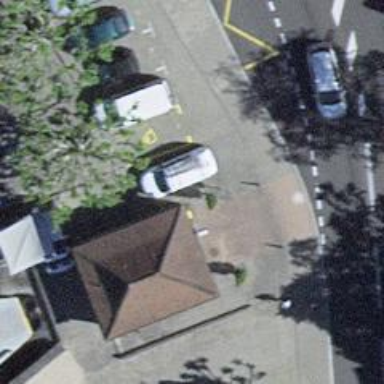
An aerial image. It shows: Post box.